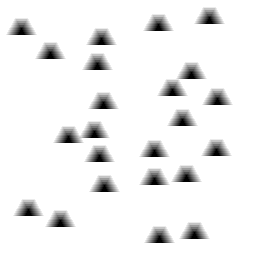
Squares: 0
Triangles: 23
Stars: 0
Total shapes: 23